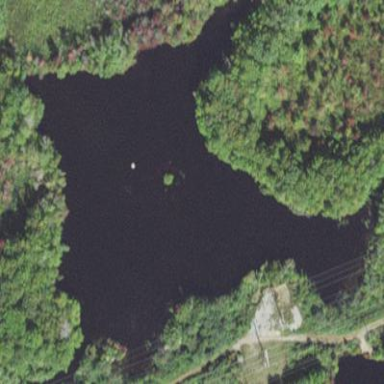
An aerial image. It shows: Lake with natural water.